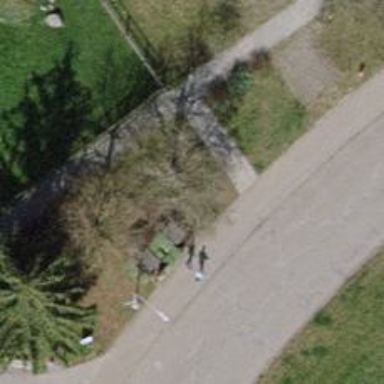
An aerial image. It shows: Black bench.